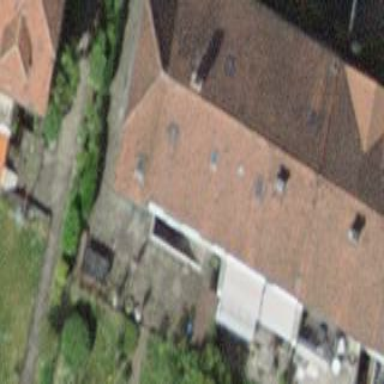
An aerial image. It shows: Terrace building with half-hipped roof shape.